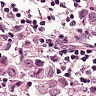
Metastatic tissue present: yes